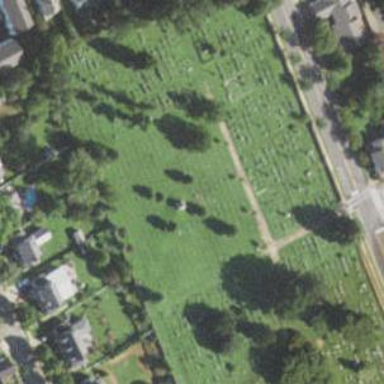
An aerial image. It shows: Memorial site with historic significance.